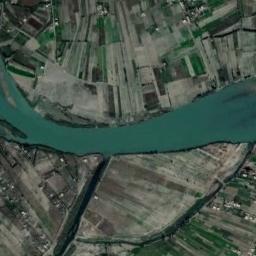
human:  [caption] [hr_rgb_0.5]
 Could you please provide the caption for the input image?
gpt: The river goes through bare and green farmland .

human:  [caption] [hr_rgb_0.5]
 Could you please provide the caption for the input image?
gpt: Many neat places are near the river .

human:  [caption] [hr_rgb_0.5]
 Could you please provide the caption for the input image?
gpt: The green river with a tributary goes through the farmland .

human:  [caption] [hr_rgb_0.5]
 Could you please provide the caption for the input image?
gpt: A light green river curved like an arc, With small islands on the river, And green and tan mixed fields on both sides of the bank .

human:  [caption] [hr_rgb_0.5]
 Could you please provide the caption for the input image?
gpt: There are many farmlands around the river .